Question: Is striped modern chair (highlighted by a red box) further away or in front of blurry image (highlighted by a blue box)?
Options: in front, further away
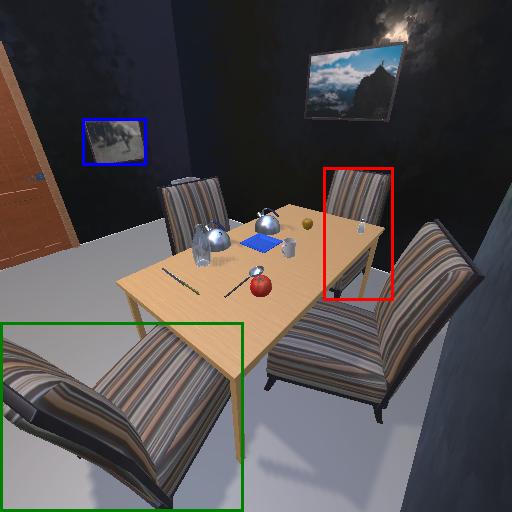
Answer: in front